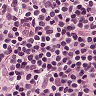
Metastatic tissue present: no